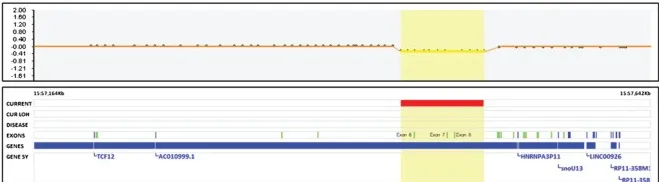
Genomic analysis of the patient. (B) The image shows the intragenic CNV of the TCF12 in the SNP microarray data.
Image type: chart (chart)